Question: I made a splash image to show at the start of my activity..
The image show perfectly.But the problem is when i call this
'''
public class SplashImageActivity extends Activity {
protected boolean active = true;
protected int splashTime = 5000; // time to display the splash screen in ms
/** Called when the activity is first created. */
@Override
public void onCreate(Bundle savedInstanceState) {
super.onCreate(savedInstanceState);
setContentView(R.layout.splash);
// thread for displaying the SplashScreen
Thread splashTread = new Thread() {
@Override
public void run() {
try {
int waited = 0;
while(active && (waited < splashTime)) {
sleep(100);
if(active) {
waited += 100;
}
}
} catch(InterruptedException e) {
// do nothing
} finally {
startActivity(new Intent(SplashImageActivity.this,Myapps.class));
finish();
//startActivity(new Intent("com.splash.com.MyApps"));
//startActivity( new Intent(getApplicationContext(), Myapps.class));
}
}
};
splashTread.start();
}
@Override
public boolean onTouchEvent(MotionEvent event) {
if (event.getAction() == MotionEvent.ACTION_DOWN) {
active = false;
}
return true;
}
}
'''
go for next activity the 'stop()' does not work. And it does not go to this activity. I add all activity in manifest. The 'stop()' shows in code like this

what's the problem?
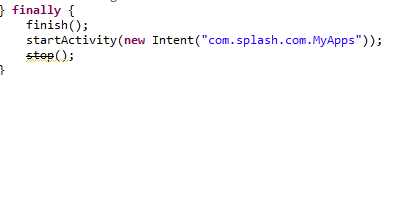
Answer: No need to call stop() and call finish() after starting activity
'''
finally
{
startActivity(new Intent(currentclass.this,nextActivity.class);
finish();
}
'''